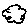
Label: cloud